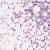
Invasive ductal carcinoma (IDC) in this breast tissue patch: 1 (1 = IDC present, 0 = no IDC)